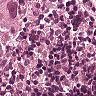
Metastatic tissue present: yes